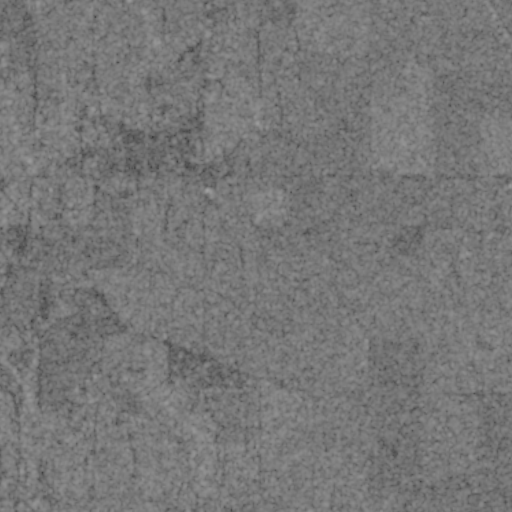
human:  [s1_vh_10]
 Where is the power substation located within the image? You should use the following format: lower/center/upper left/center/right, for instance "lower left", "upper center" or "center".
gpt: The power substation is located in the center left of the image.
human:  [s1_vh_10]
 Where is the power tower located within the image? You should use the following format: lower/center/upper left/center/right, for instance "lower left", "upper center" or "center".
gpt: The power tower is located in the center left of the image.
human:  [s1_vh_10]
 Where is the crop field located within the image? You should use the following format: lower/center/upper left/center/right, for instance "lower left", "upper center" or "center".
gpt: There is no crop field in the image.

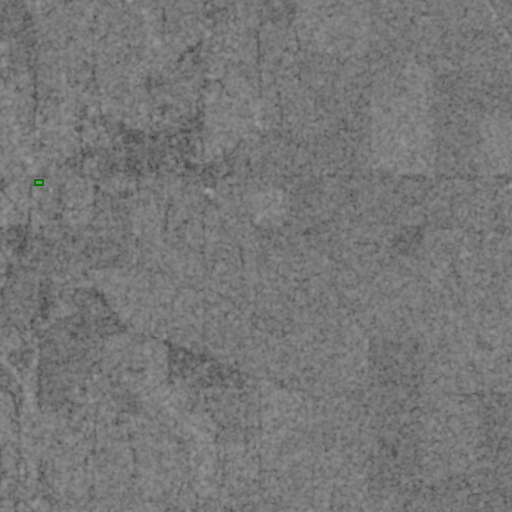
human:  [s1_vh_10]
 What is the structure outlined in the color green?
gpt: The structure outlined in green is a power substation.
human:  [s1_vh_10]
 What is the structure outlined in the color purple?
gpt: There is no purple outline.